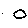
Label: circle